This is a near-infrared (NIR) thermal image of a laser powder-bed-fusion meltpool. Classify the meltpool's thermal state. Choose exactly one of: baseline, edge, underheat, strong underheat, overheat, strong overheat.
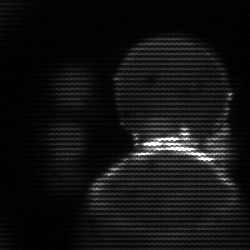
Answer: edge